Aerial crown-view tile of a tropical tree (Barro Colorado Island, Panama), acquired 20250124:
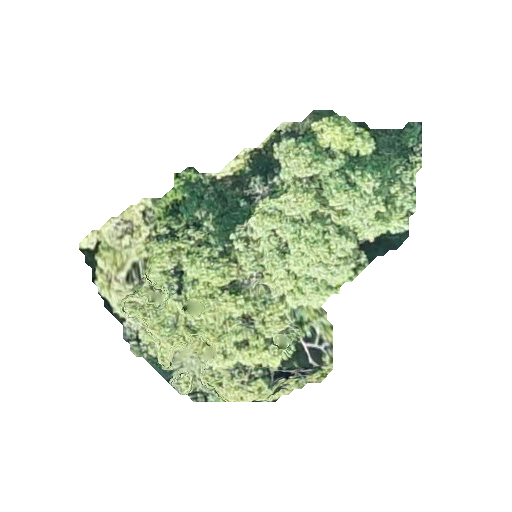
Species: Ocotea leptobotra
GBIF accepted scientific name: Ocotea leptobotra
Crown area: 91.724 m²